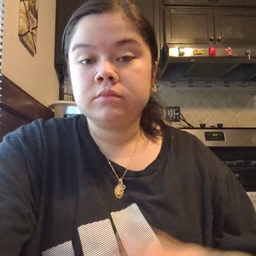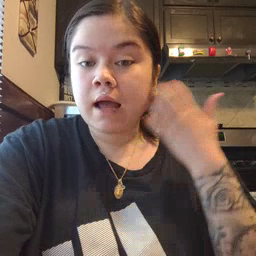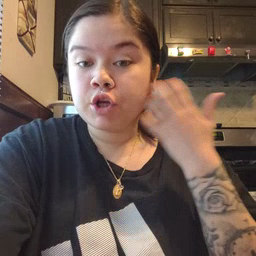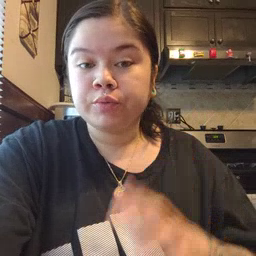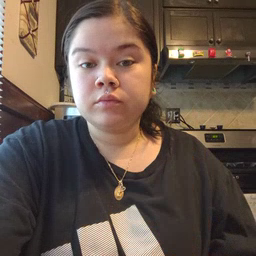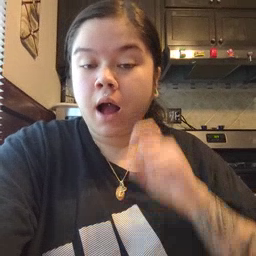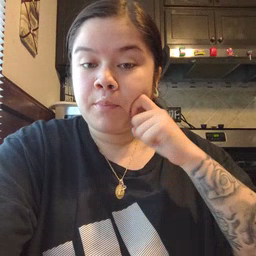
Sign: tiger